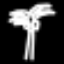
Label: palm tree